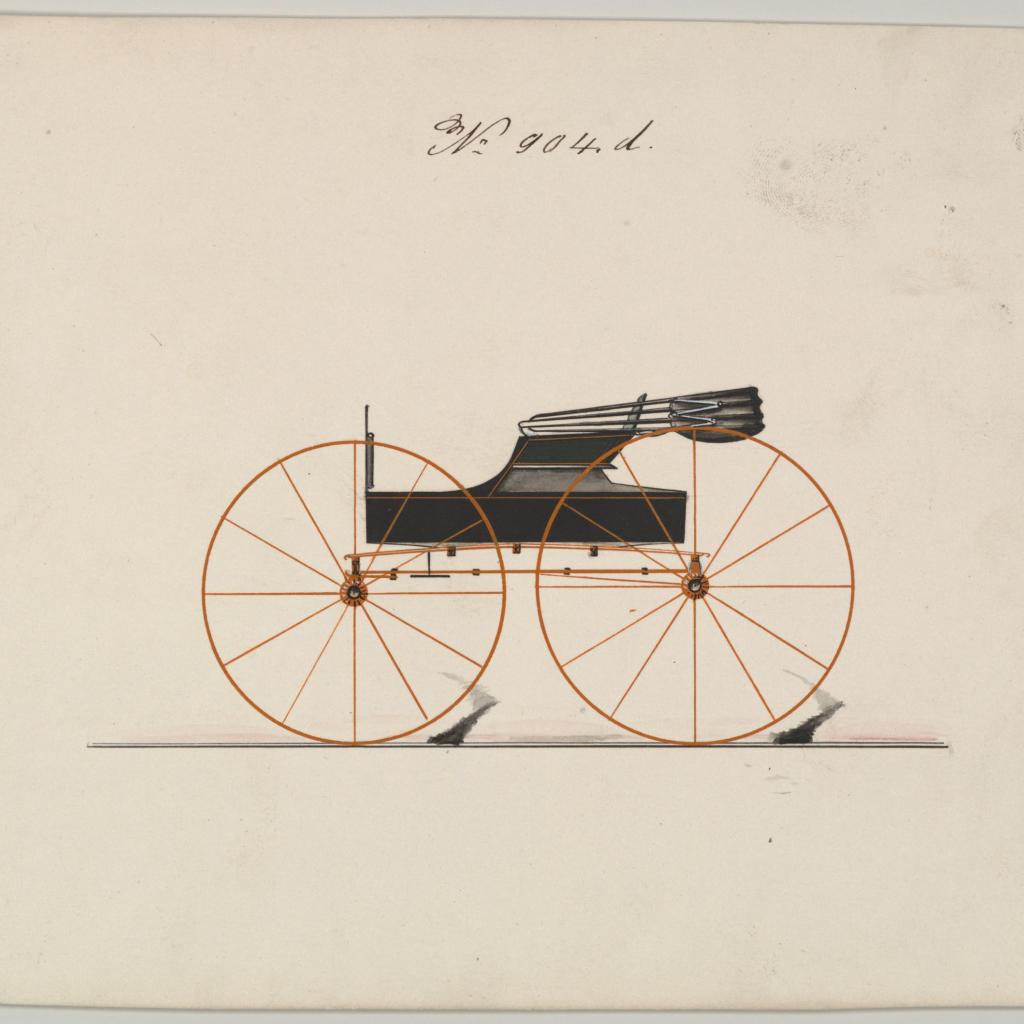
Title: Design for Wagon, no. 904d
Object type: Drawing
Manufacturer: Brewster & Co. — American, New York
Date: ca. 1860
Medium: Pen and black ink, watercolor and gouache
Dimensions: sheet: 6 1/4 x 8 9/16 in. (15.9 x 21.7 cm)
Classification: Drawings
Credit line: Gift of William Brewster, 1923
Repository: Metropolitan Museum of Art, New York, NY